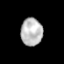
Tissue: prostate
Cell type: T cells
Senescence score: 0.2902
Nuclear area (px): 590
Mean DAPI intensity: 186.081